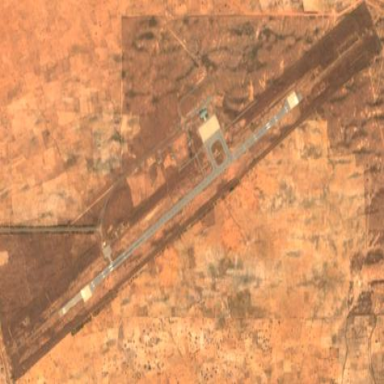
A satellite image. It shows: International aerodrome airport.